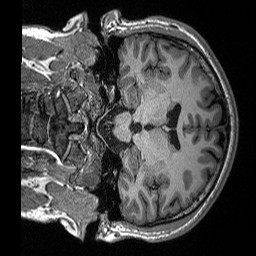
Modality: T1w
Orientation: coronal
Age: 24
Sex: male
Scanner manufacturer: siemens
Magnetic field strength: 3 T
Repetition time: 2.3 s
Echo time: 0.00298 s